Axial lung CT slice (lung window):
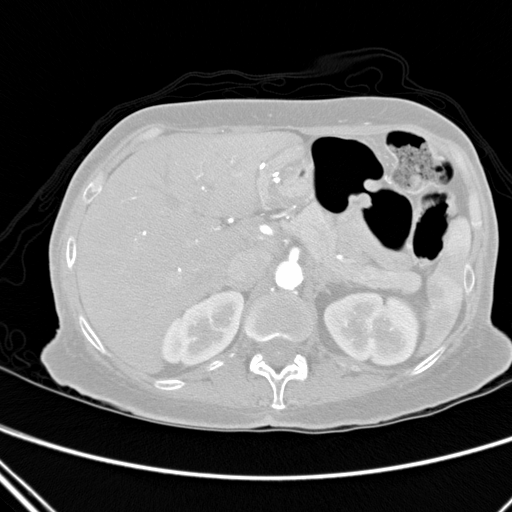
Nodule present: no